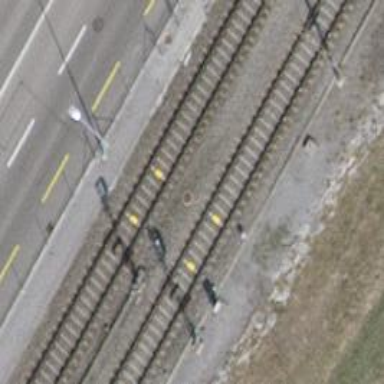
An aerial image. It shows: Single-track railway with electrified contact lines.